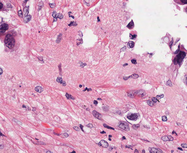
Tumor epithelial tissue: yes
Tumor-associated stroma tissue: yes
Normal tissue: no